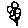
Label: flower